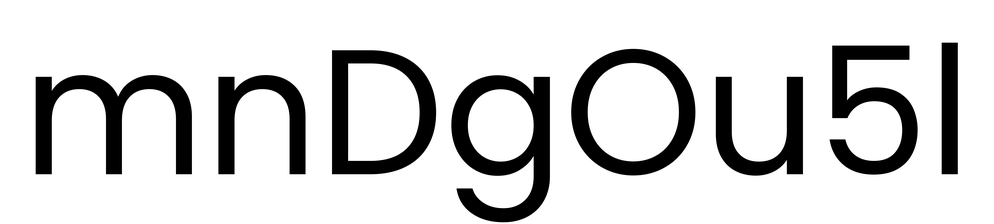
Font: Poppins-Regular